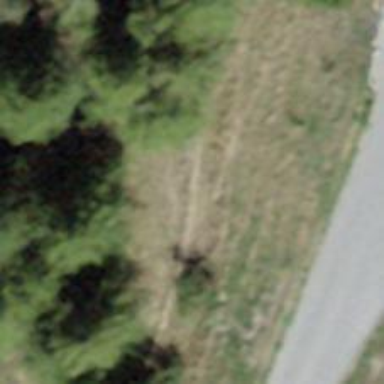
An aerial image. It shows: Path.